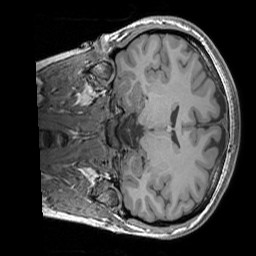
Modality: T1w
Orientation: coronal